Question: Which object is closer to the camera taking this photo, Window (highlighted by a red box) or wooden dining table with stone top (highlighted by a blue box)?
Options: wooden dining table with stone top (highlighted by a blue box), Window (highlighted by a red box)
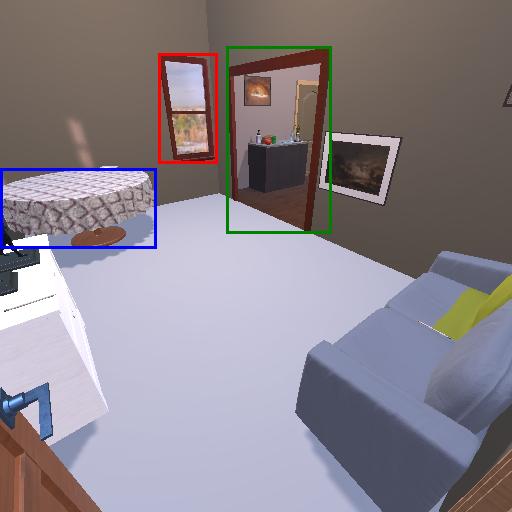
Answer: wooden dining table with stone top (highlighted by a blue box)